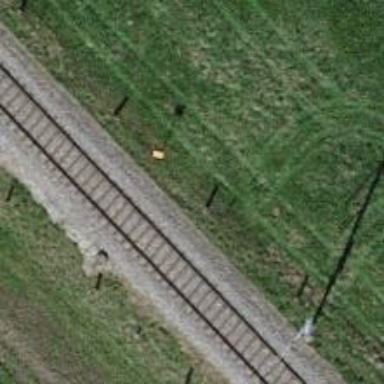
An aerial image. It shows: Aerial marker supported by pole.